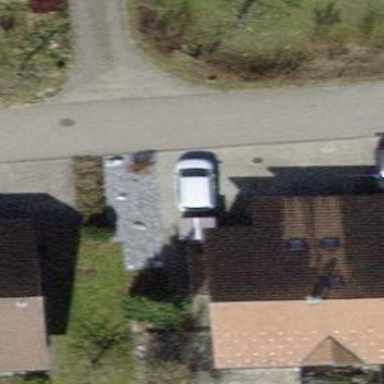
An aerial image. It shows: Semi-detached house with gabled roof.